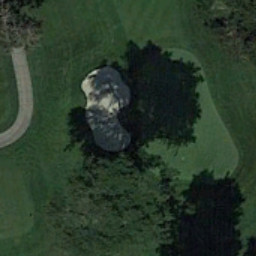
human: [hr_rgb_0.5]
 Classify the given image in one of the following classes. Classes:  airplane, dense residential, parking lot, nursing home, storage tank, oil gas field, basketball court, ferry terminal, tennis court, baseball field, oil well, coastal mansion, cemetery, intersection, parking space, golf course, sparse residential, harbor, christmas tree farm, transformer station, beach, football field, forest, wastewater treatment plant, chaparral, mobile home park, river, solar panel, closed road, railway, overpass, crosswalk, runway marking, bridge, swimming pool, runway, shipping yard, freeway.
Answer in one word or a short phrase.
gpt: golf course